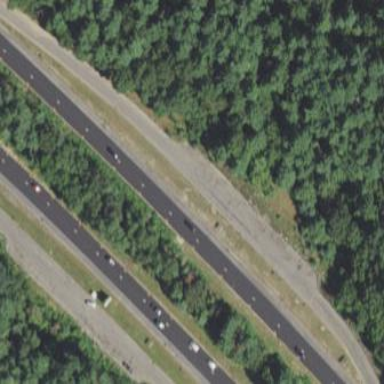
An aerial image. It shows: Rest area along the road.